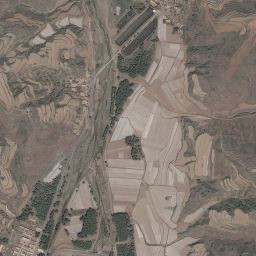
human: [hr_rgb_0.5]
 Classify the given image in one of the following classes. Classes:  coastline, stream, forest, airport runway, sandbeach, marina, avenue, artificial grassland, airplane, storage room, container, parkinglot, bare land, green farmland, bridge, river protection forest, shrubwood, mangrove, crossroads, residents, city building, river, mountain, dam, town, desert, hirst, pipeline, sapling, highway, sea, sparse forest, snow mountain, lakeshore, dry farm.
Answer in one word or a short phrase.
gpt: mountain